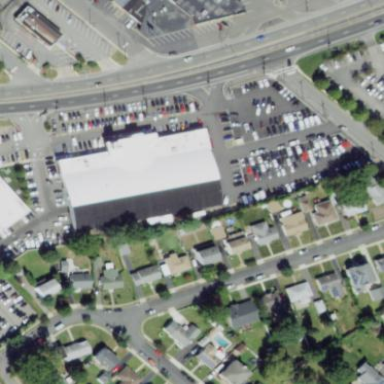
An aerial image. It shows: Car shop building.